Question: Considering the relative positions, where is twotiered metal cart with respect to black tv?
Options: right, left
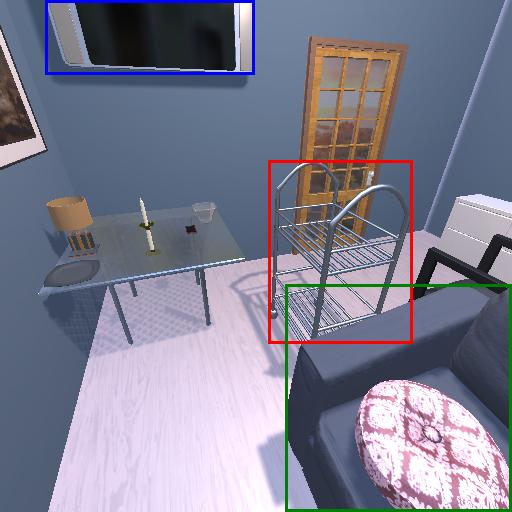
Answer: right